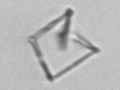
Label: Nanoneis